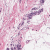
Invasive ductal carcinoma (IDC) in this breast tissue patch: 0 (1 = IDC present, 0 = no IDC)